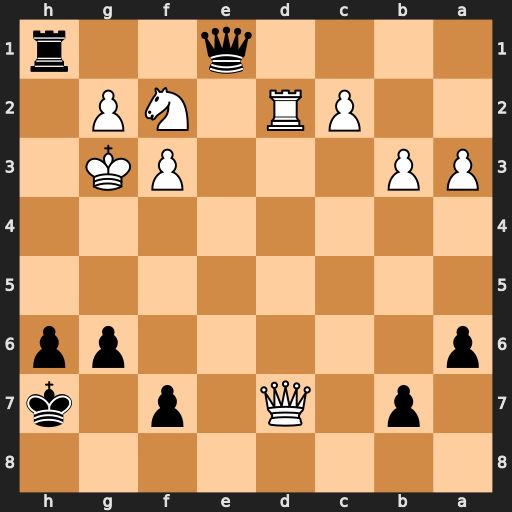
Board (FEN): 8/1p1Q1p1k/p5pp/8/8/PP3PK1/2PR1NP1/4q2r
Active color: b
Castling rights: -
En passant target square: -
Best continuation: Qe5+ f4 Qe3+ Kg4 h5+ Kg5 Qg3+ Kf6 Qxf4+ Ke7 Re1+